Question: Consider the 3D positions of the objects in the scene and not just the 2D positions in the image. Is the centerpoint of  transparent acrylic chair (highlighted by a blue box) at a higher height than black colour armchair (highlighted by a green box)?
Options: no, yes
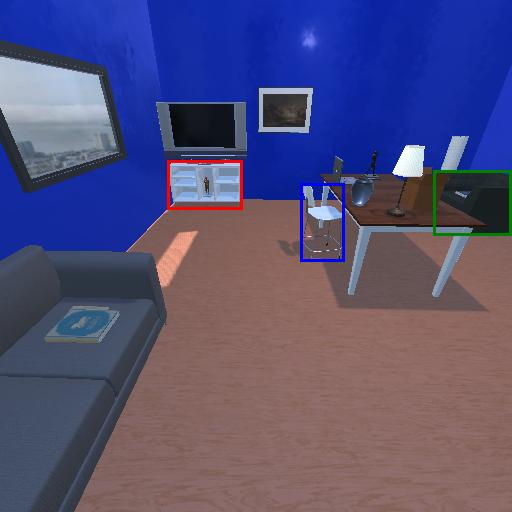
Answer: no